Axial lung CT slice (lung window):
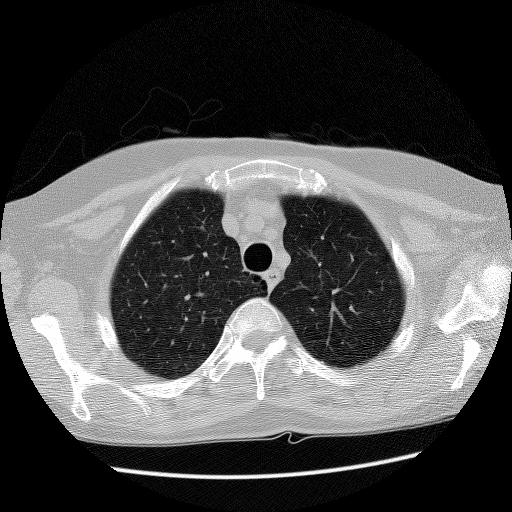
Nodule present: no